一年级 · 逻辑题
一比, 圈一圈, 并在横线上填上“>”“”或“=”。

(1) $\triangle \Delta \otimes \triangle \Delta \otimes$

$\square$ 比 $\bigotimes$ (多少) \$ \qquad \$ 4 5。

$\otimes_{\text {比 }} \square$ (多少) \$ \qquad \$
5 4 。

勾象永

(2)

$\diamond \diamond \diamond$

$\hat{\sim}$ 比 $\diamond$ (多少) \$ \qquad \$ 4 30

$\diamond_{\text {比问 (多少) }}$ \$ \qquad \$ , $3 \_4$ 。
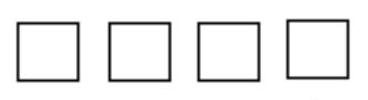
答案: 解(1) (1) ; <; ; (;) ; >

(2) (2); >; (1);